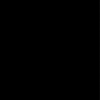
Label: dusty